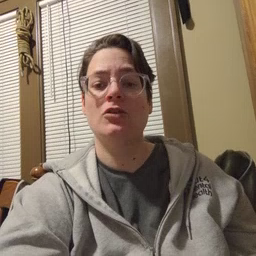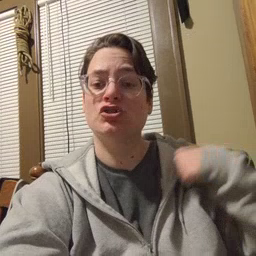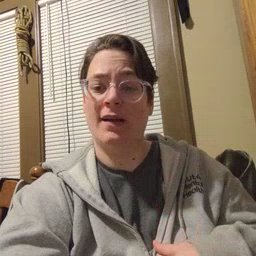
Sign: jacket